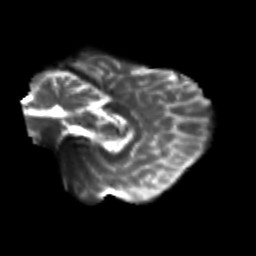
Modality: T2w
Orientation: sagittal
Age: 29
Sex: male
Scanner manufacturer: siemens
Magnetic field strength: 3 T
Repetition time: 3.5 s
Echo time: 0.113 s